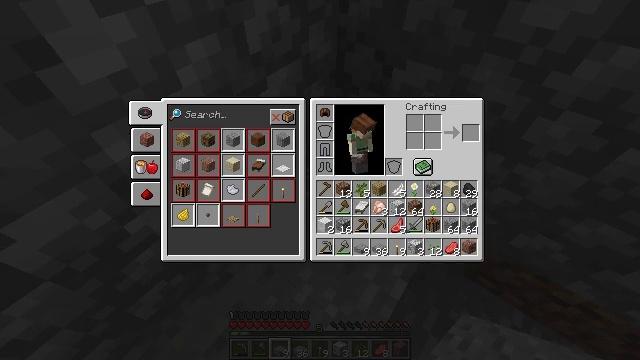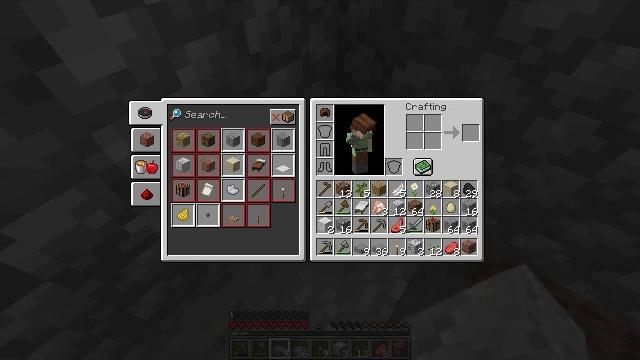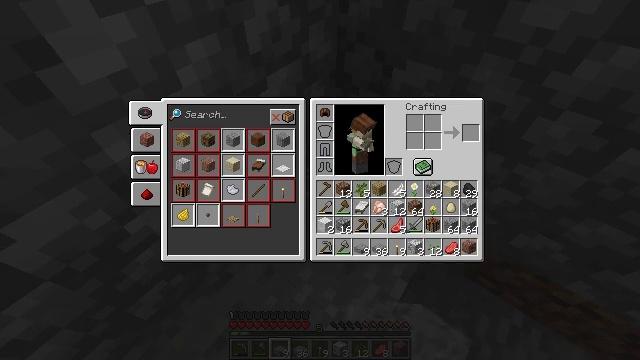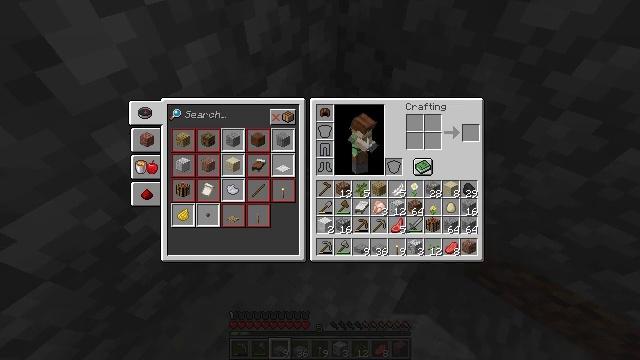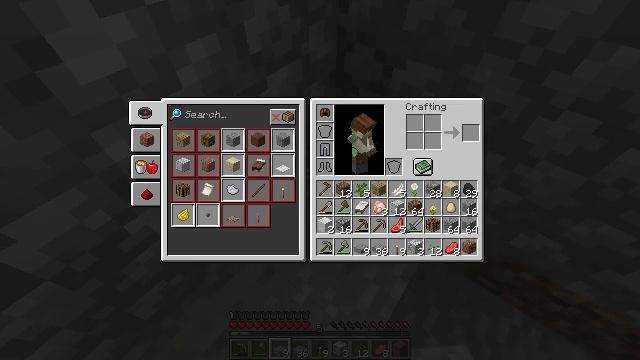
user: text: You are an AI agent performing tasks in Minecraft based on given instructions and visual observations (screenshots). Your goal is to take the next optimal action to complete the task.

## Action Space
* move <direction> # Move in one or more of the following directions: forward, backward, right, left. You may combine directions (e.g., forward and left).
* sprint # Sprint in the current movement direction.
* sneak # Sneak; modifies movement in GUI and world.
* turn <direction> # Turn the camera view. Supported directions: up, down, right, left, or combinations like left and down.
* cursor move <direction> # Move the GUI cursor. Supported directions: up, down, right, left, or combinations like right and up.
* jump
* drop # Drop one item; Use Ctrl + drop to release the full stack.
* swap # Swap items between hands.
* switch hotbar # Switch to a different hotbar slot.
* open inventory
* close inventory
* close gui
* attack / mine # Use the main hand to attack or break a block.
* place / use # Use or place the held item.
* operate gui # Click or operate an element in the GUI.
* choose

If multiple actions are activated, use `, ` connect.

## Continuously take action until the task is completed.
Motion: motion action
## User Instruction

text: Remove a wooden sword from the inventory.
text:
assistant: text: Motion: no_op
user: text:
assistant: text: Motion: no_op
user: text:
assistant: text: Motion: no_op
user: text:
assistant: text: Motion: no_op
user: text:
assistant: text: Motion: no_op